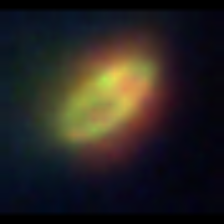
Taxon: Pennate
Group: Diatoms